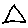
Label: triangle